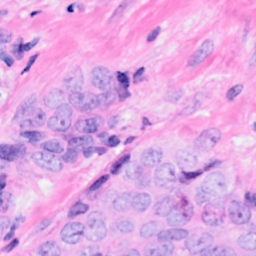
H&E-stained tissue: Breast